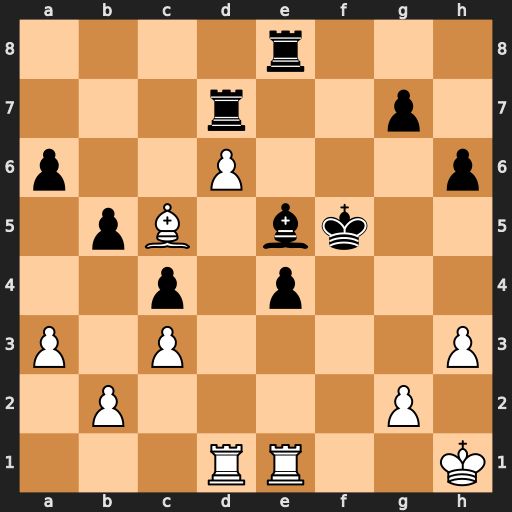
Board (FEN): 4r3/3r2p1/p2P3p/1pB1bk2/2p1p3/P1P4P/1P4P1/3RR2K
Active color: w
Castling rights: -
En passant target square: -
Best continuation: g4+ Kf6 Rxe4